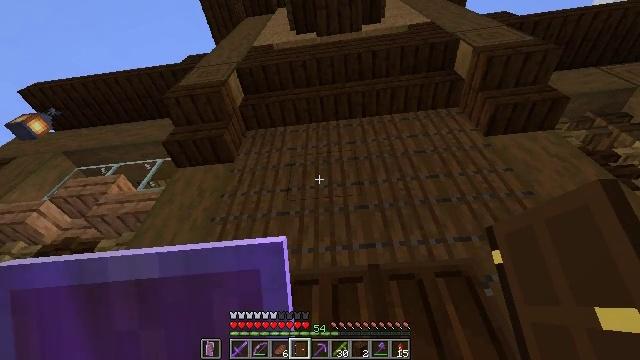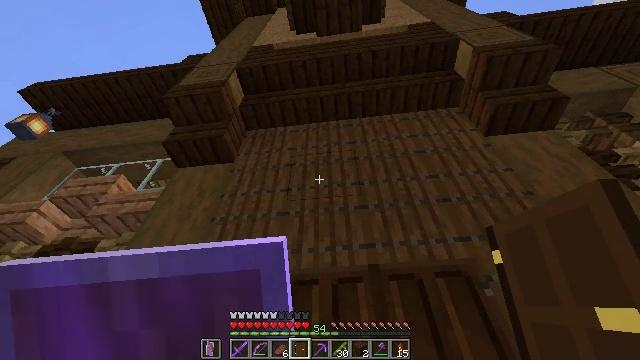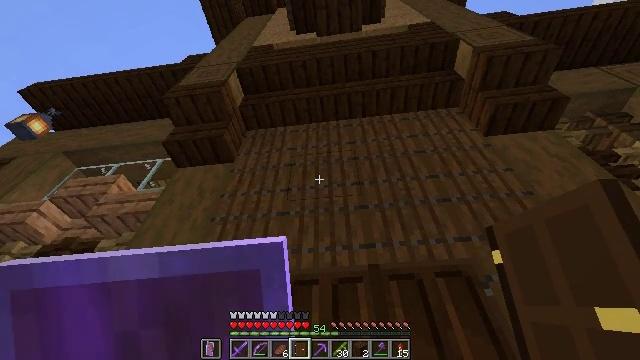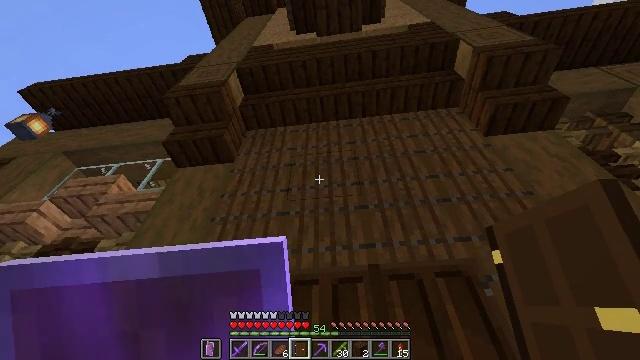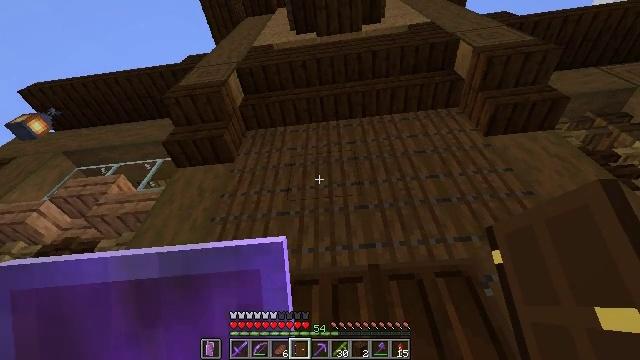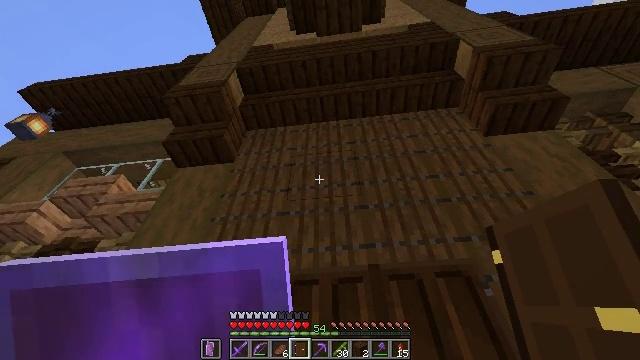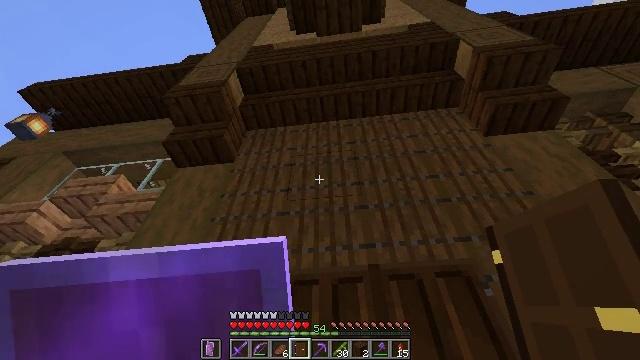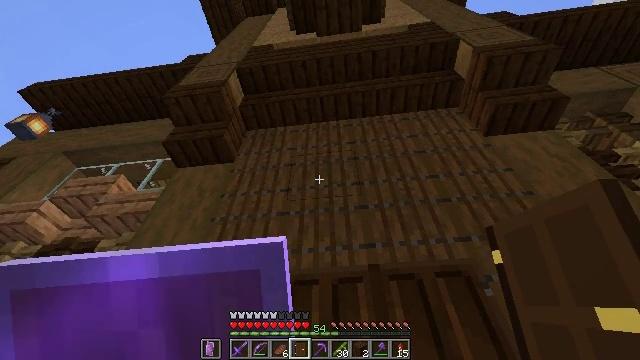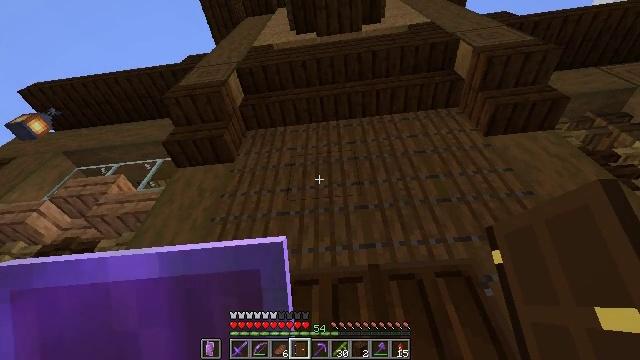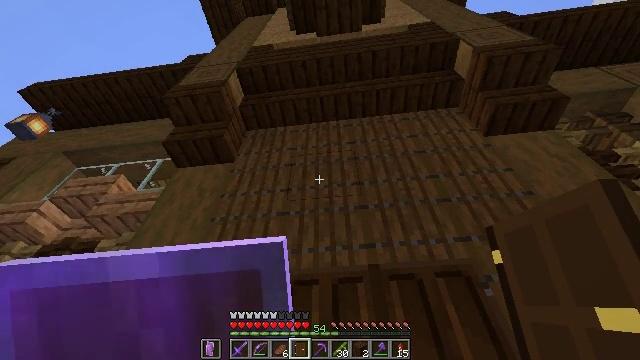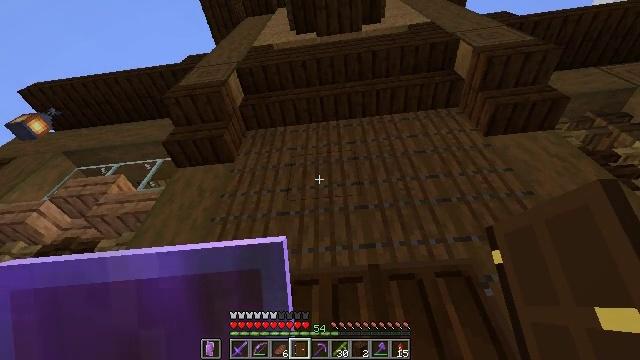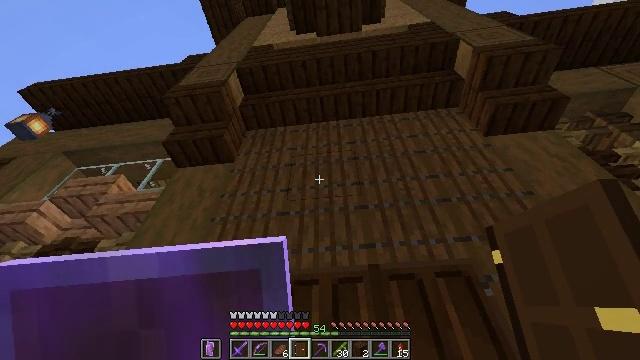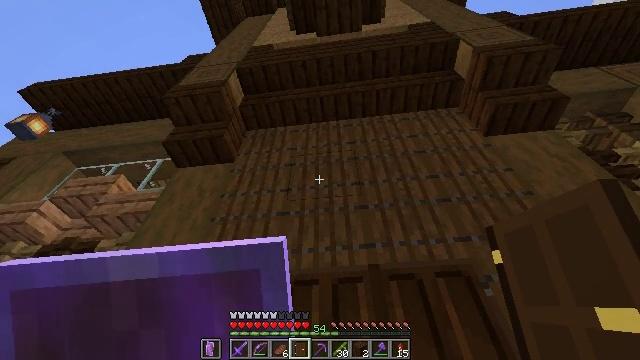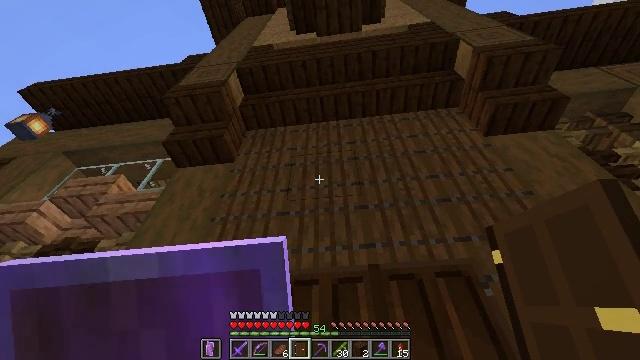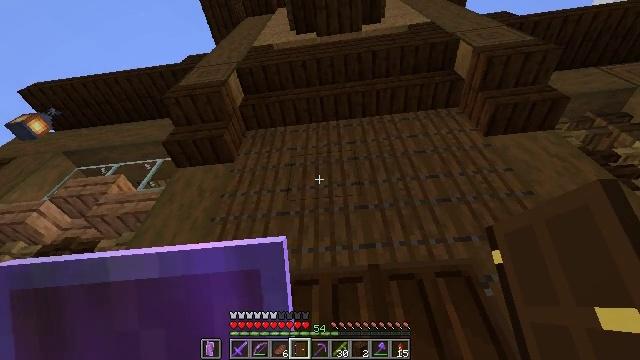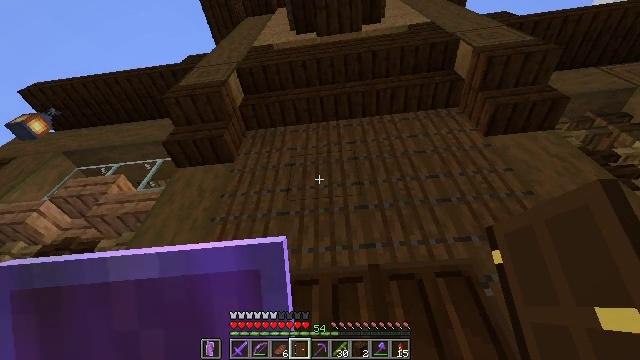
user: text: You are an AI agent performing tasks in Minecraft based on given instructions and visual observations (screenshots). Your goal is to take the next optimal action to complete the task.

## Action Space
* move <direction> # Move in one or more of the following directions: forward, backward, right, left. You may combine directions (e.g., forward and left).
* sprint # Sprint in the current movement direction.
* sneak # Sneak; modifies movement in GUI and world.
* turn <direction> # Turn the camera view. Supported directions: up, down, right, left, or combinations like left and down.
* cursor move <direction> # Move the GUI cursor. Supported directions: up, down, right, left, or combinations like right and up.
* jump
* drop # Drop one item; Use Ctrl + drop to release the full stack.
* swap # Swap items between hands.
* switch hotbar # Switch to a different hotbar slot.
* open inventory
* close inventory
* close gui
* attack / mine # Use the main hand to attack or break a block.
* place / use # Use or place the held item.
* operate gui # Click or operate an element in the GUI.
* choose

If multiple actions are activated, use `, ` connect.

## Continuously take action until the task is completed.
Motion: motion action
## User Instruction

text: Create a spruce pressure plate in the crafting table with spruce planks.
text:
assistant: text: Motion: no_op
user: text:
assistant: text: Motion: no_op
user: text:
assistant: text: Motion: no_op
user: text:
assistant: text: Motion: no_op
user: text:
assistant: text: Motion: no_op
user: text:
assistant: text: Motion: no_op
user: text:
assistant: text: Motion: no_op
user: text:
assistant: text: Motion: no_op
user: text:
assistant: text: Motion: no_op
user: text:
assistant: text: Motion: no_op
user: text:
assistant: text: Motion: no_op
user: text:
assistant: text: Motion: no_op
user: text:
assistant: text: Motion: no_op
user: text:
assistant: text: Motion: no_op
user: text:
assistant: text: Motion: no_op
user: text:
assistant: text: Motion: no_op
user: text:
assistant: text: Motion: no_op
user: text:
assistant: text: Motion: no_op
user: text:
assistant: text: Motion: no_op
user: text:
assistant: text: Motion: no_op
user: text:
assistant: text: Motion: no_op
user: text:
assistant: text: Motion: no_op
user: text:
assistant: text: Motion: no_op
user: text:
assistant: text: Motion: no_op
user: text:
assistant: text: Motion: no_op
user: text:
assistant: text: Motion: no_op
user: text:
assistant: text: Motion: no_op
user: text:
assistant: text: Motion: no_op
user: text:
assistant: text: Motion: no_op
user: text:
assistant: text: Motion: no_op